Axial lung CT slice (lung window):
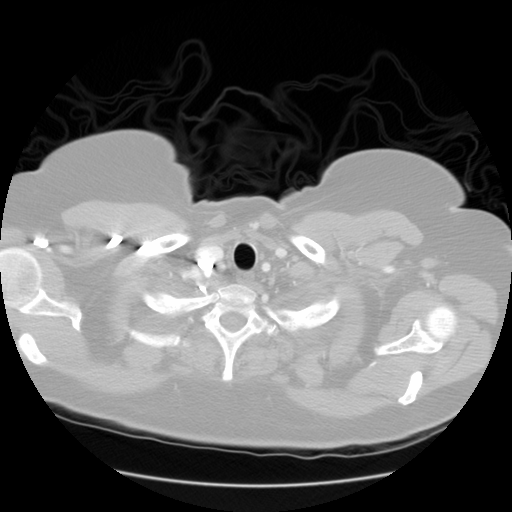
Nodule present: no